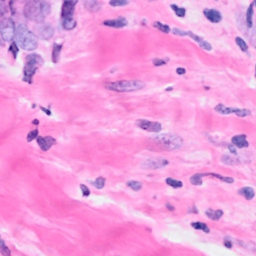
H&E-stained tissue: Breast